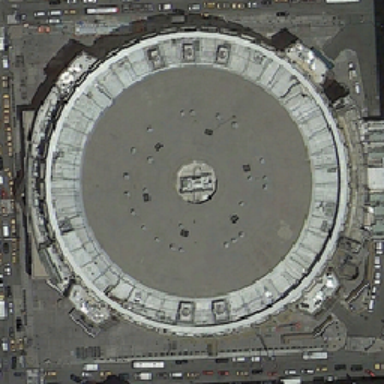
Four roads surround the circular building .